Question: Thanks to Max Gontar, I can put my notification icon in the status bar on 4.6 and up (<URL>.
But in later versions (6 I think?) one can click on the status bar and it will drop down with info on latest calls, App World updates etc.

This is similar in some ways to the 'droid Notification Area. What classes / methods should I be looking at to implement this kind of info, so I can add my own section to this drop-down area?
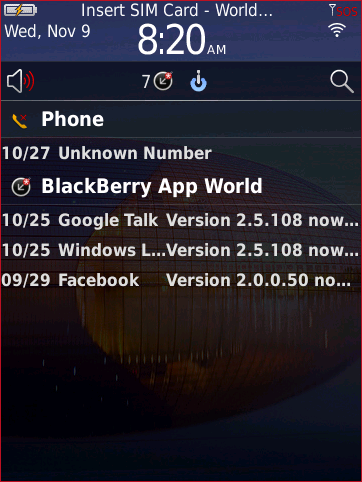
Answer: Use the 'ApplicationMessageFolderRegistry' and 'ApplicationMessageFolder' classes, and the 'ApplicationMessage' and 'ApplicationMessageFolderListener' interfaces.